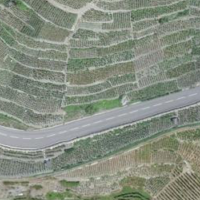
EUNIS habitat code: 40
Species observed at this site:
Campanula rapunculoides